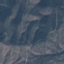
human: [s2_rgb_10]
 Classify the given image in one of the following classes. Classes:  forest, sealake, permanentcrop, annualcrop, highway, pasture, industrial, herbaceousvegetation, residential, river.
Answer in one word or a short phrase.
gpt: HerbaceousVegetation